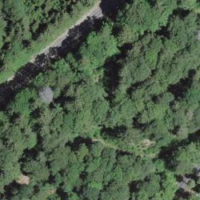
EUNIS habitat code: 41
Species observed at this site:
Rosa pendulina